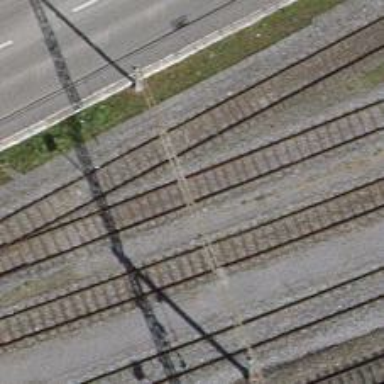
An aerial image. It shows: Catenary mast for power lines.